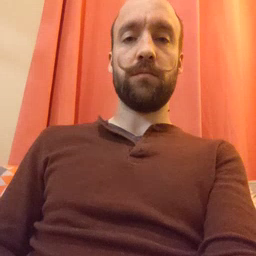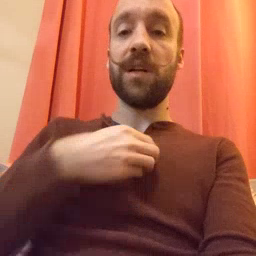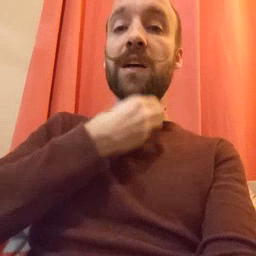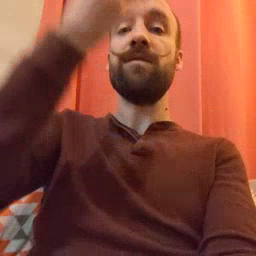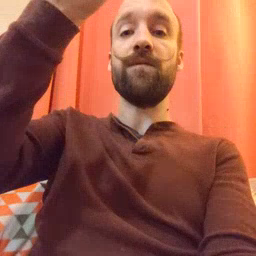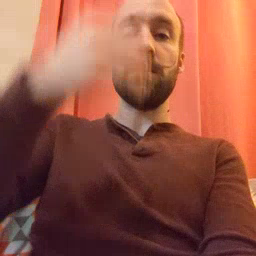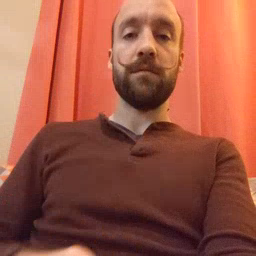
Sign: giraffe